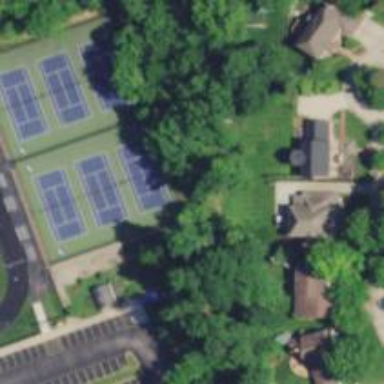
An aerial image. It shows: Tennis court on the leisure land pitch.